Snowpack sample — Buffalo Mountain, Silverthorne, Colorado, USA (1/25/25, 10:11 AM MST)
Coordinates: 39.6222, -106.1139
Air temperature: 22 °F
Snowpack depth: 110 cm
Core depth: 40 cm
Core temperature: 46.4 °F
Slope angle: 12°, slope face: 102°
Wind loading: high
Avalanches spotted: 0
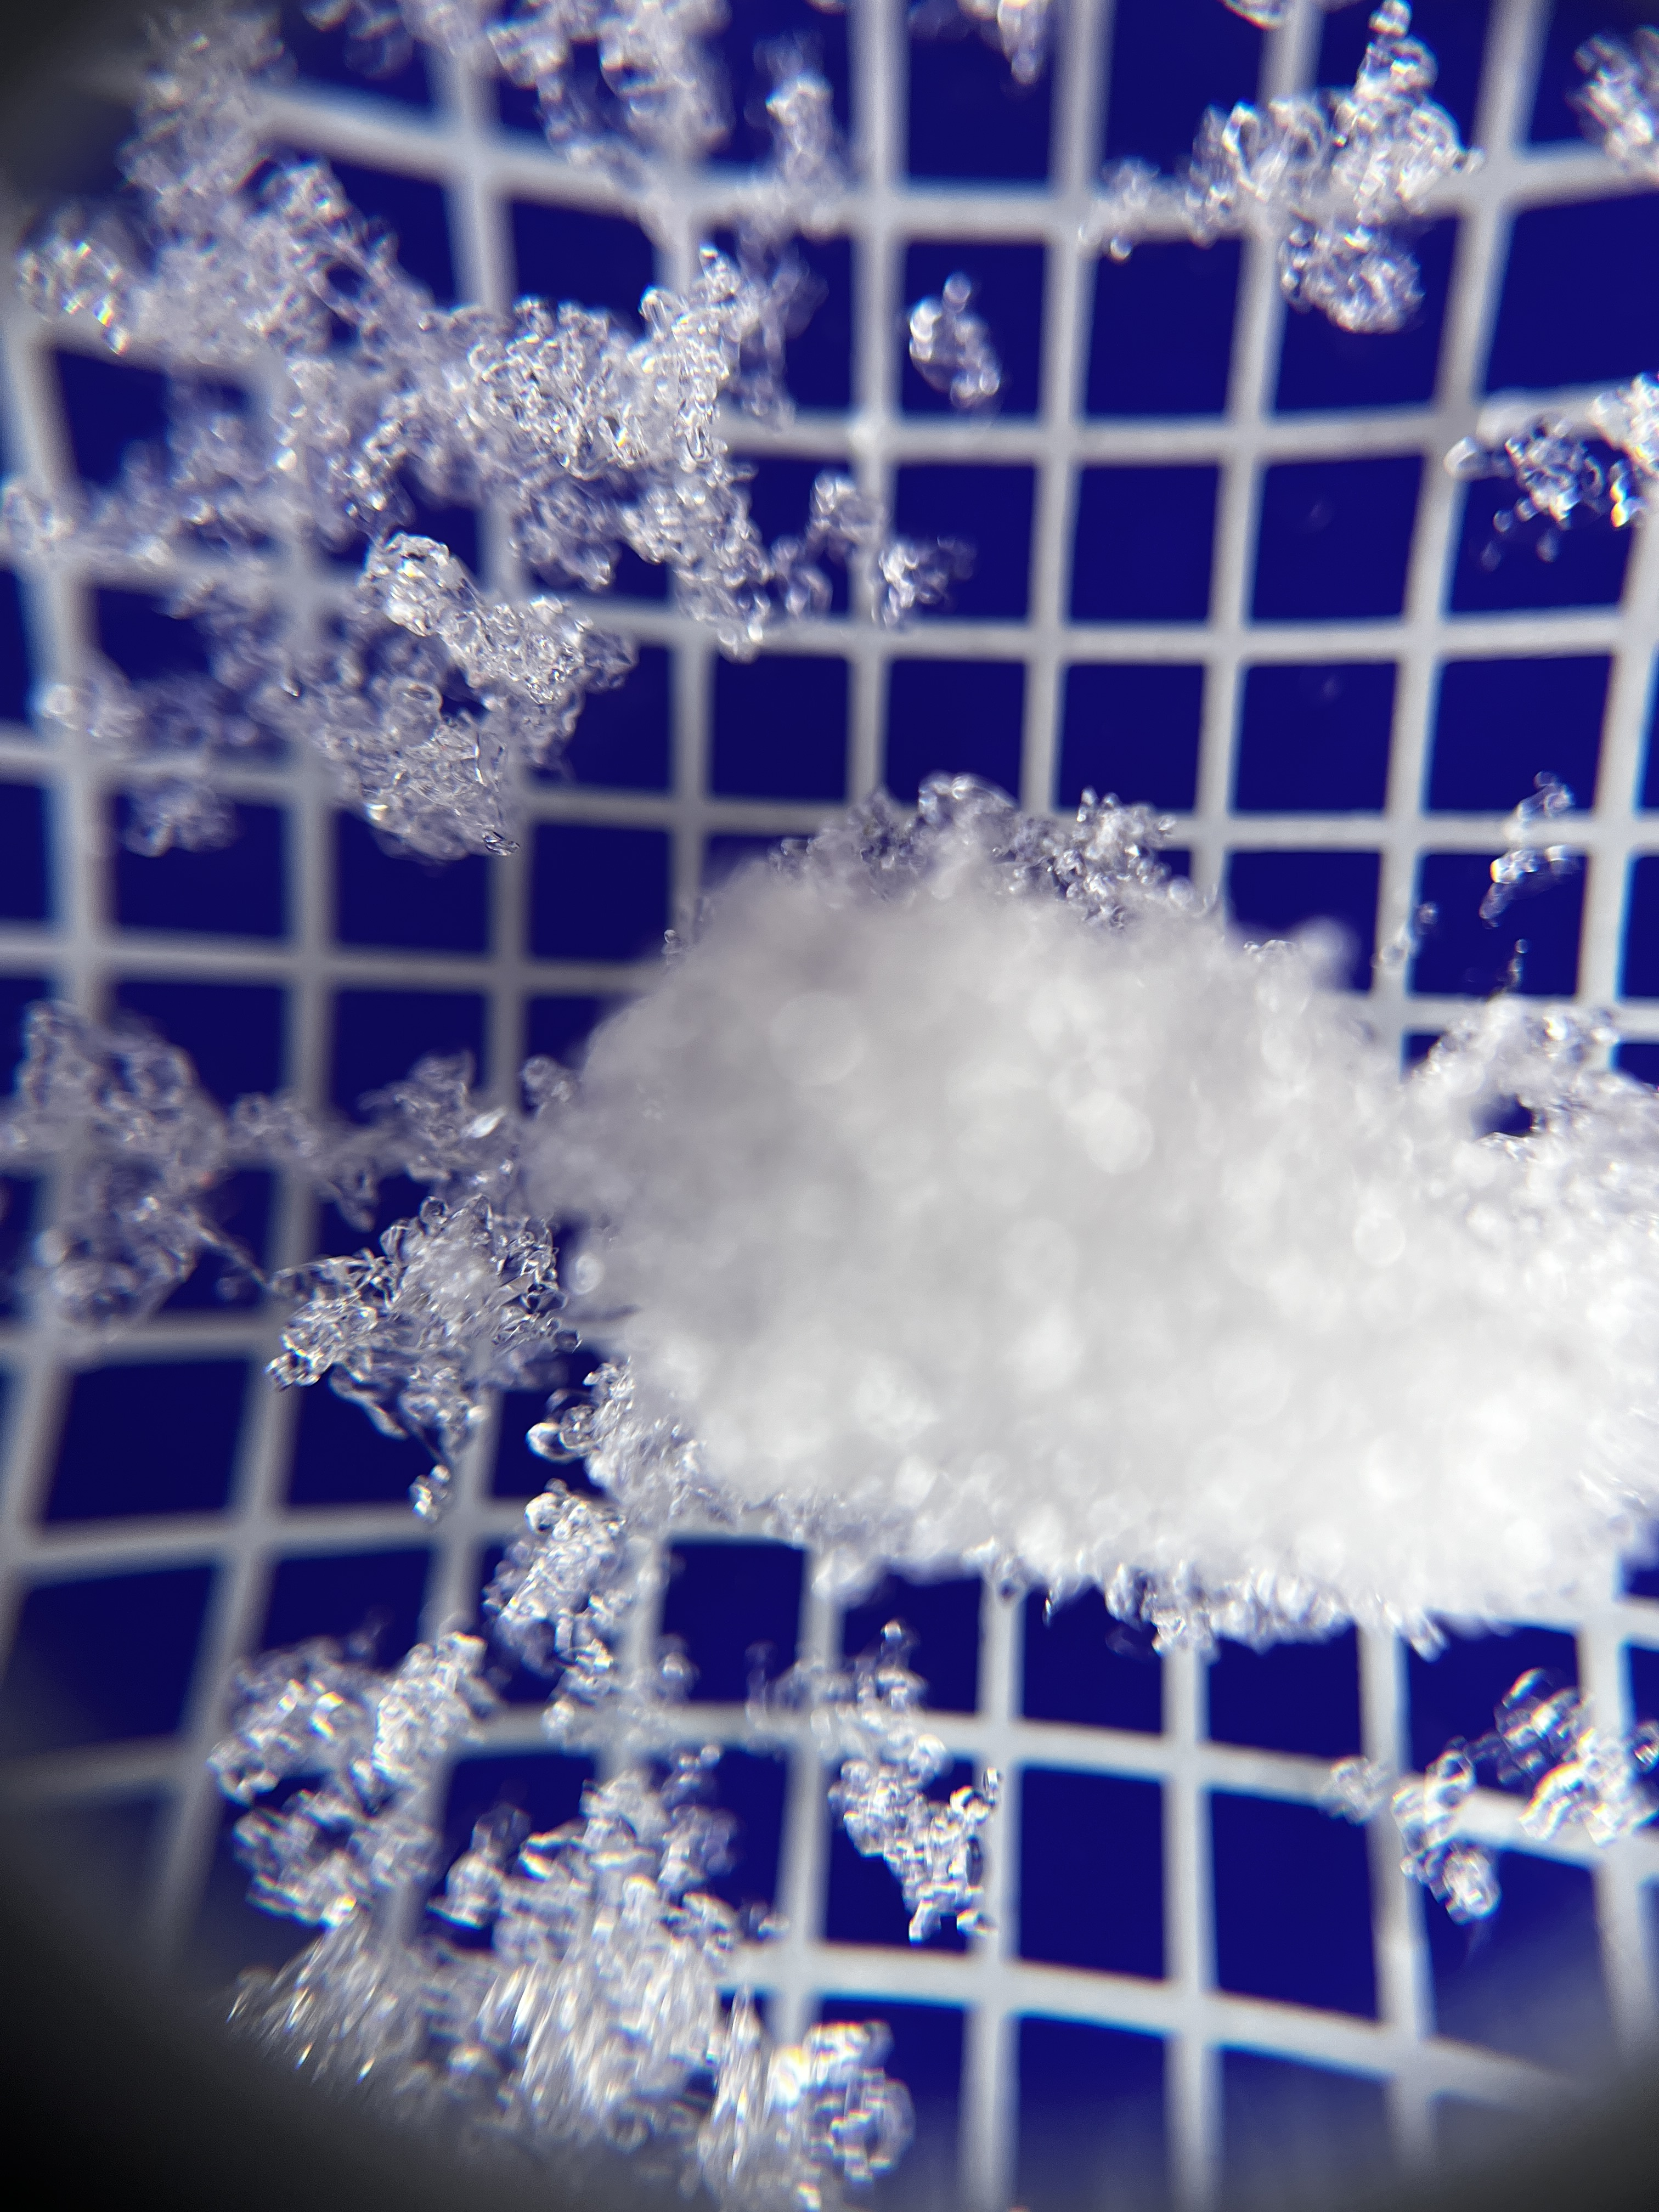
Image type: magnified_profile
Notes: No avalanches nearby, collected on the outskirts of a fire break 15 meters from the treeline, on way to Buffalo and Red Mountain